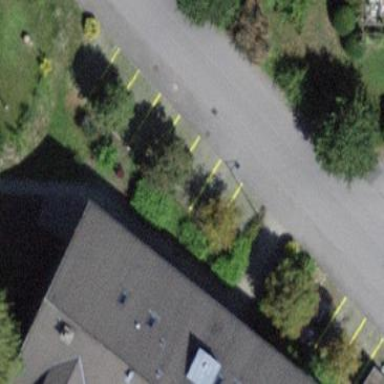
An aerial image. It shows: Parking area with surface.